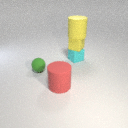
small cyan rubber cube behind small green rubber sphere